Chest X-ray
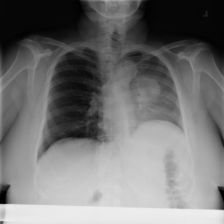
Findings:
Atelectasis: negative
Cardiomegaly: negative
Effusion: negative
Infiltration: negative
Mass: positive
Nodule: negative
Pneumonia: negative
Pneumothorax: negative
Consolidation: negative
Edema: negative
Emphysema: negative
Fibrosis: negative
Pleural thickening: negative
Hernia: negative